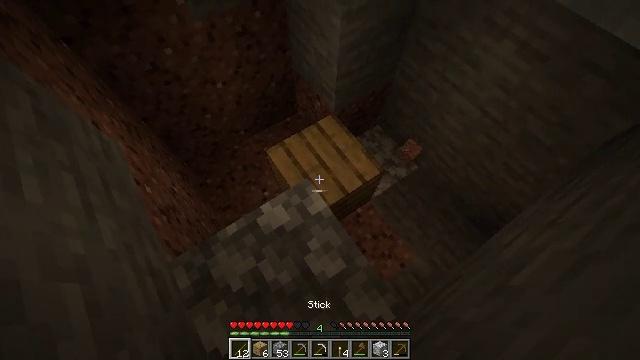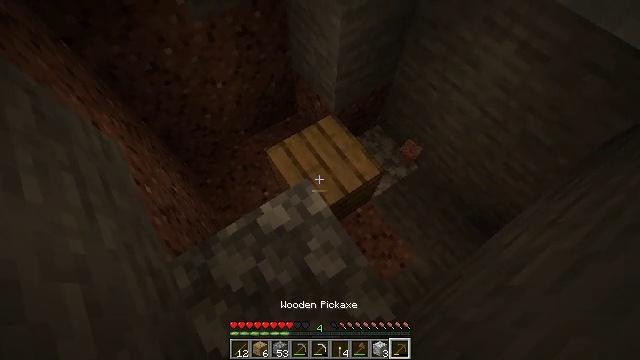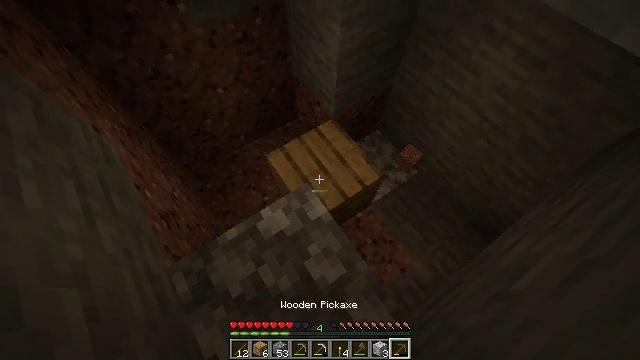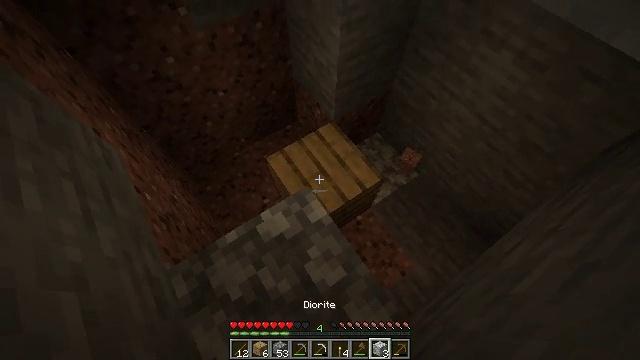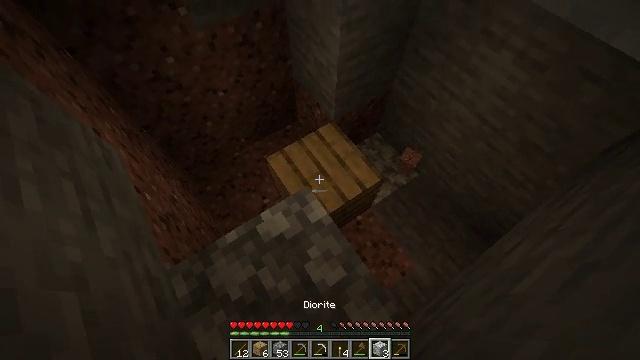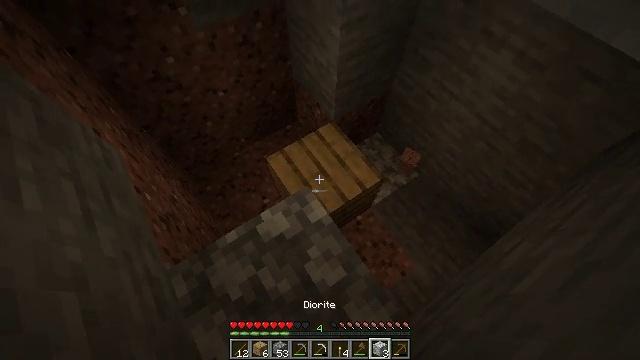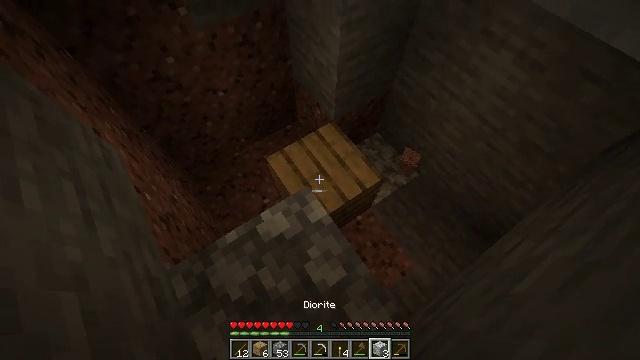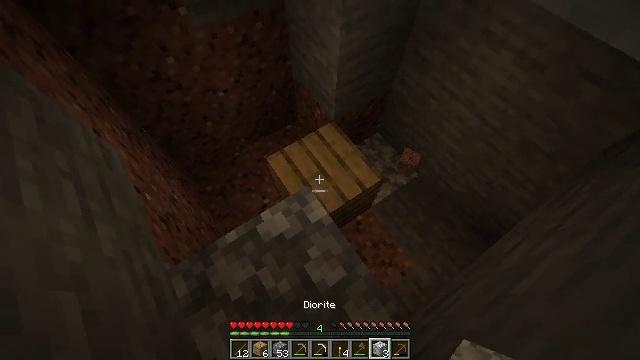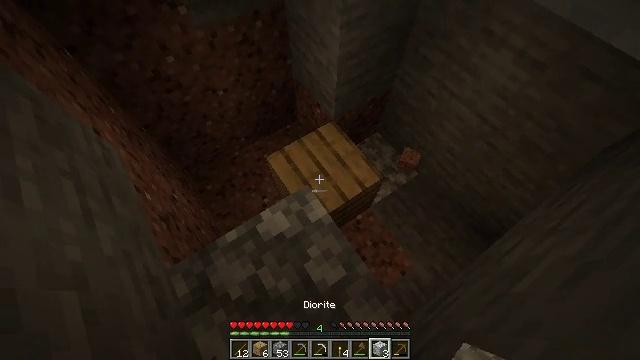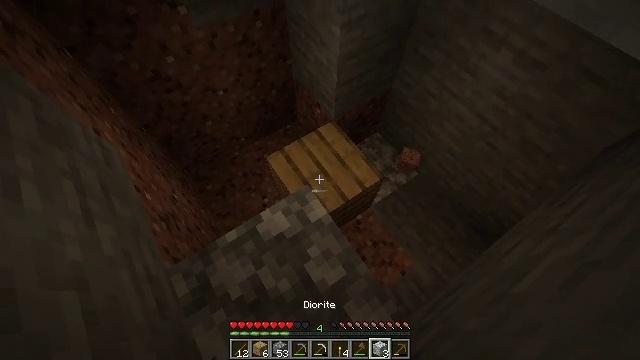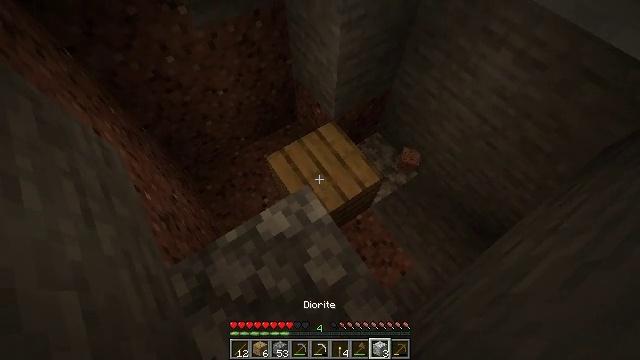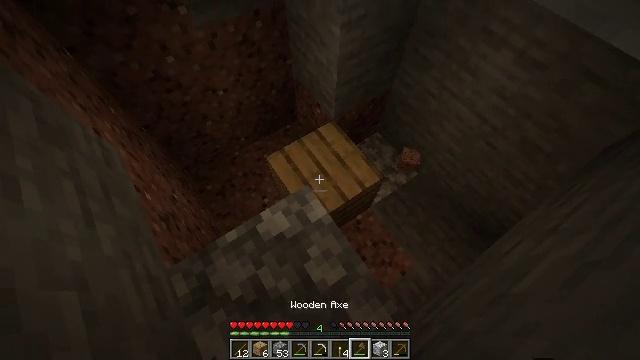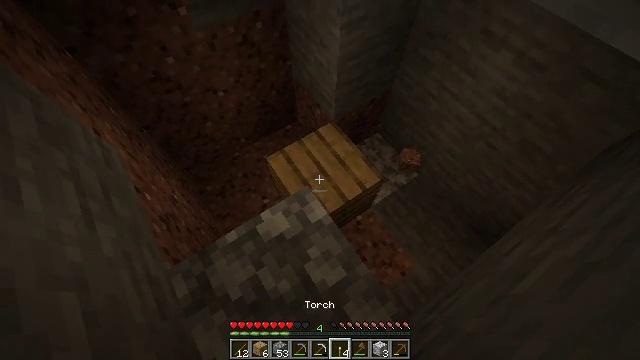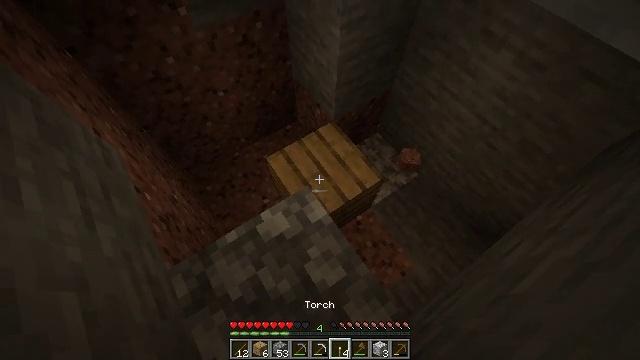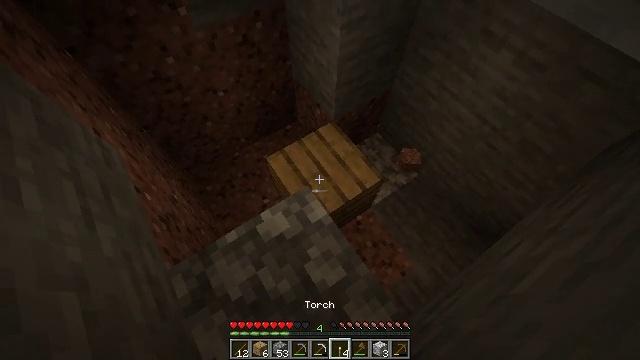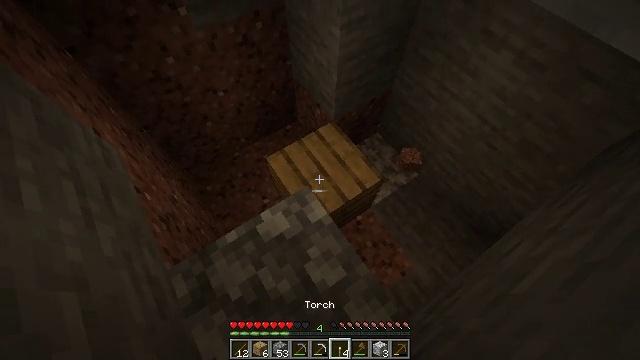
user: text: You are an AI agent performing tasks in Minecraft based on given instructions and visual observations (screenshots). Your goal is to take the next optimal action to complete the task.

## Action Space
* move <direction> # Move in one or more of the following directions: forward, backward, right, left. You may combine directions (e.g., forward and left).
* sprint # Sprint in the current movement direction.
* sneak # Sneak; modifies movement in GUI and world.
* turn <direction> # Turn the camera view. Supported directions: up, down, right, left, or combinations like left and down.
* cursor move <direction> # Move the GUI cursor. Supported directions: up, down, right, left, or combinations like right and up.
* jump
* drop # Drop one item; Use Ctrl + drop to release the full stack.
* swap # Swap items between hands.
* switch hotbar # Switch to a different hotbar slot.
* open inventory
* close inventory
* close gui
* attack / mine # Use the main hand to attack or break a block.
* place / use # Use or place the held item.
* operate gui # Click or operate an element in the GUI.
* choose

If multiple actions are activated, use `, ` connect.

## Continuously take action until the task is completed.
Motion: motion action
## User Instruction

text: Gather some oak planks.
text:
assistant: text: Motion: no_op
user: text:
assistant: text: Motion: turn up
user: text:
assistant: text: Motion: no_op
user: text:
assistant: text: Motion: no_op
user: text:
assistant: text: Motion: no_op
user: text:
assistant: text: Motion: no_op
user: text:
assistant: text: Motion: no_op
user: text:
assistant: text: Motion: no_op
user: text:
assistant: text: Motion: no_op
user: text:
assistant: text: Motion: no_op
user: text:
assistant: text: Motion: no_op
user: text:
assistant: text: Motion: no_op
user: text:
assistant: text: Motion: no_op
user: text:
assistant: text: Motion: no_op
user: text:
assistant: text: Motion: no_op
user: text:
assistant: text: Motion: no_op
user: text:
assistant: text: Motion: no_op
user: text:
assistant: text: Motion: no_op
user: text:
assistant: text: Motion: no_op
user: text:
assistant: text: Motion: no_op
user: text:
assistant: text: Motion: no_op
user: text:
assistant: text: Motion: no_op
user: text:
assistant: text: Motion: no_op
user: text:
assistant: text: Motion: no_op
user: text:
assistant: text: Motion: no_op
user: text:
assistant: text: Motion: no_op
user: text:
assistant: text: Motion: no_op
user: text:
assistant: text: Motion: no_op
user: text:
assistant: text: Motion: turn down
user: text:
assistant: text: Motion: turn left and down